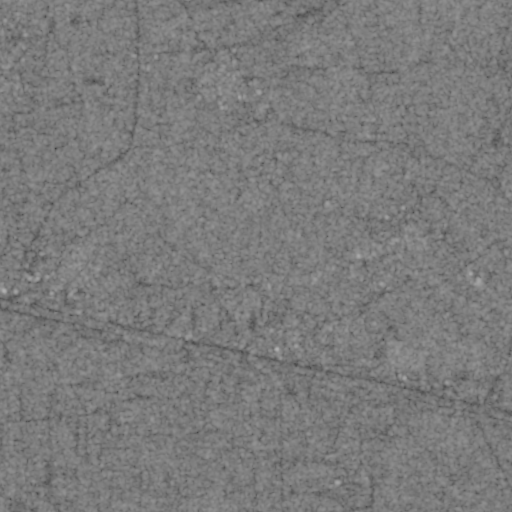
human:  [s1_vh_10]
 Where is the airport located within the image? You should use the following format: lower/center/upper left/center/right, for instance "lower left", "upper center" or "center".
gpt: The airport is located in the upper right of the image.
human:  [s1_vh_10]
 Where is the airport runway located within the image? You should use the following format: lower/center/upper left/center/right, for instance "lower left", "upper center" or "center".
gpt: The airport runway is located in the upper right of the image.
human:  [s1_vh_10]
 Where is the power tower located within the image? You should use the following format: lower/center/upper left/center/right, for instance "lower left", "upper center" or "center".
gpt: There is no power tower in the image.

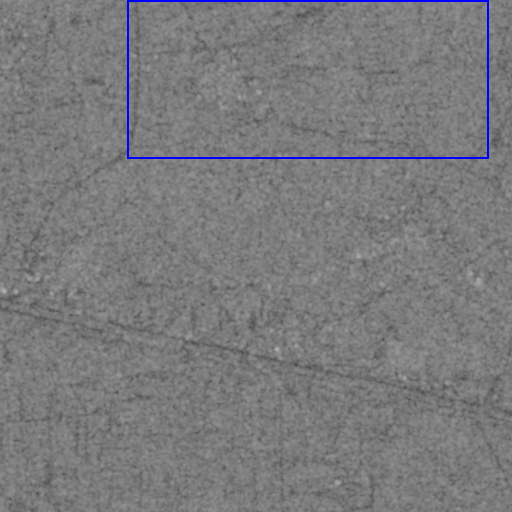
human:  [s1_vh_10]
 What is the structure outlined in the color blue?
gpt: The structure outlined in blue is a crop field.
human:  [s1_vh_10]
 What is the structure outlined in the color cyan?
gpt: There is no cyan outline.